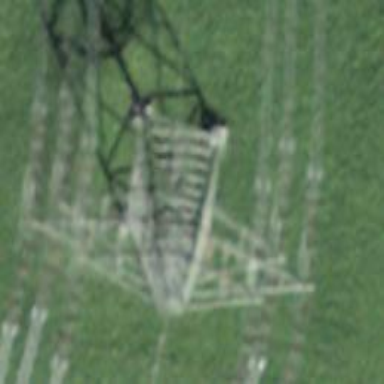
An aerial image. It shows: Power tower.